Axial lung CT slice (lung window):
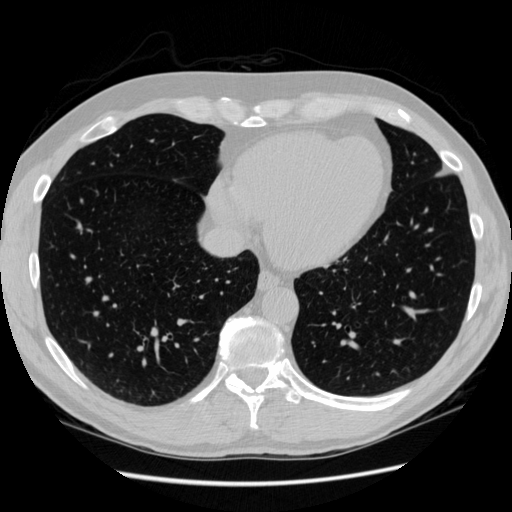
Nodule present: no